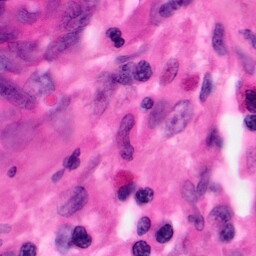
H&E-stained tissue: Pancreatic